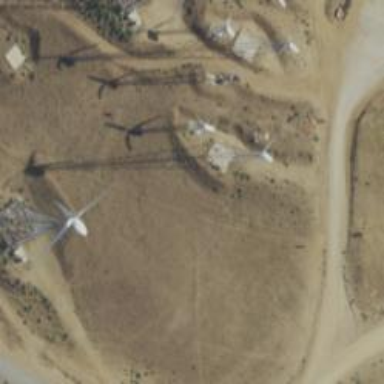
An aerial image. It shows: Wind generator powered by wind turbine.